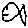
Label: fish